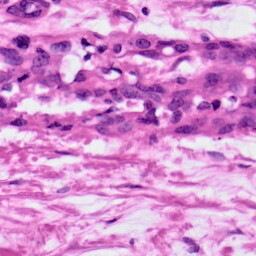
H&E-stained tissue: Ovarian